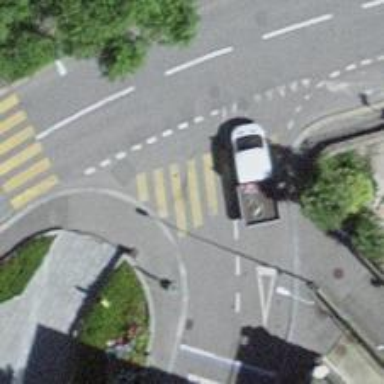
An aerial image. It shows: Kerb serving as barrier.